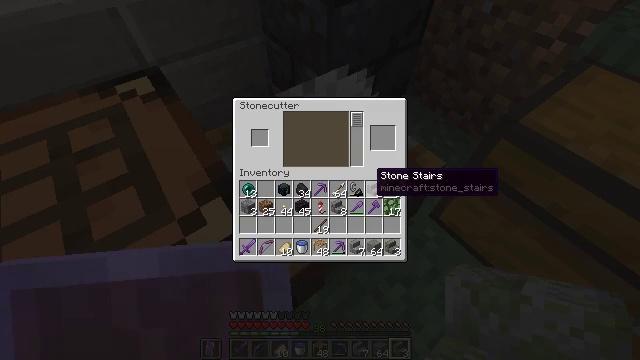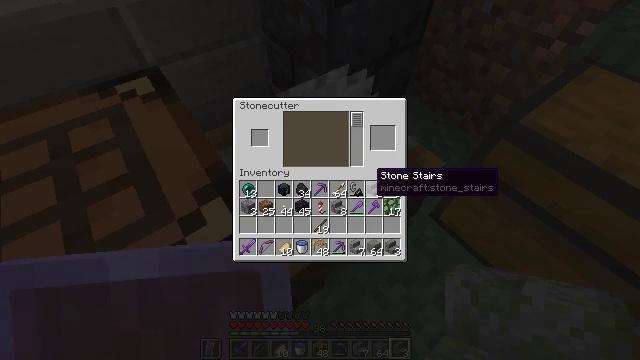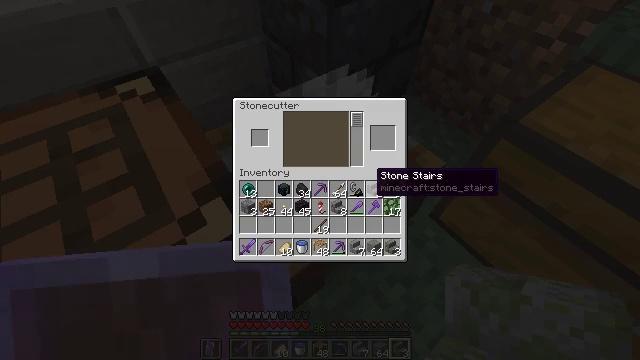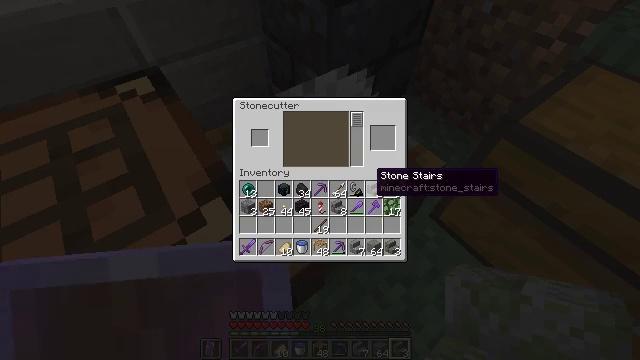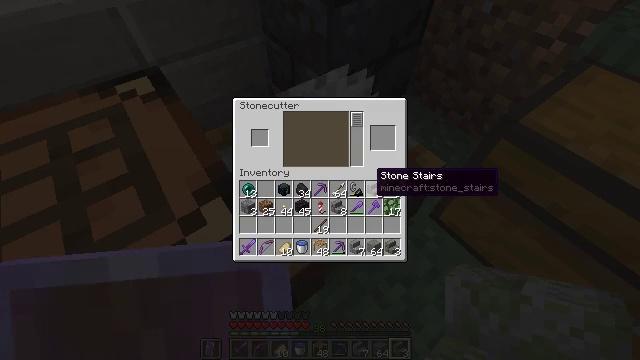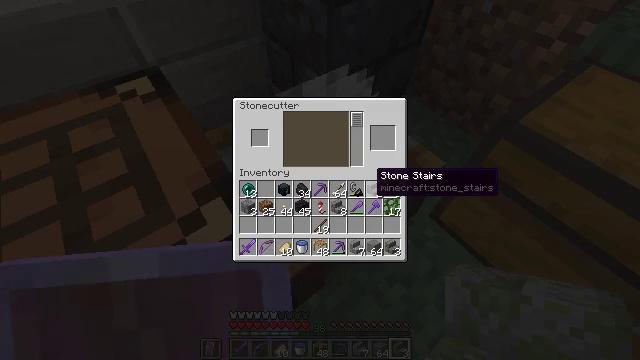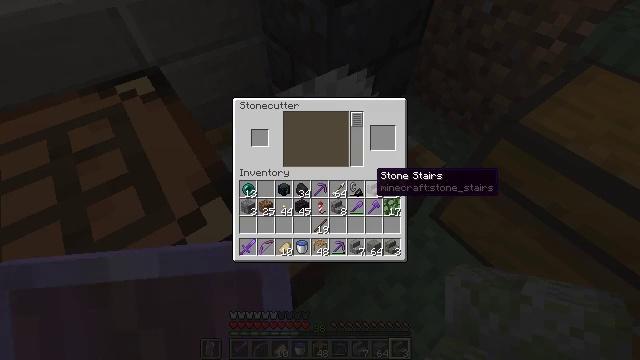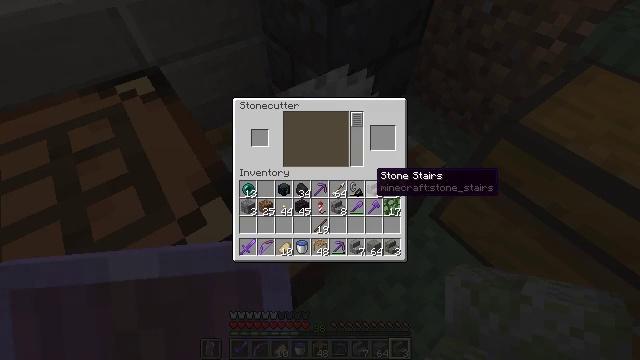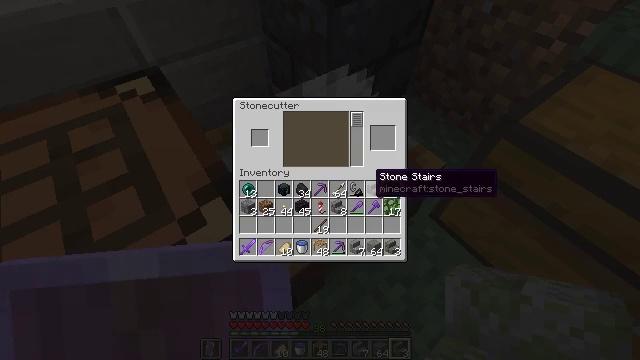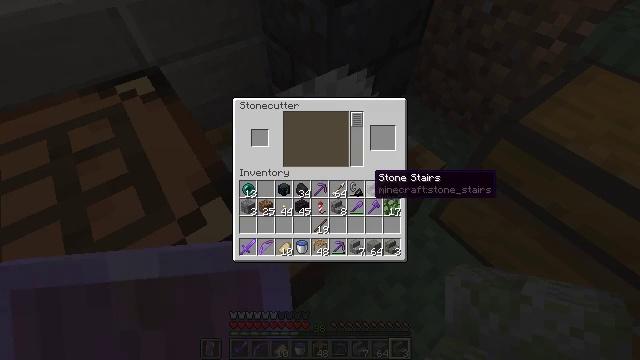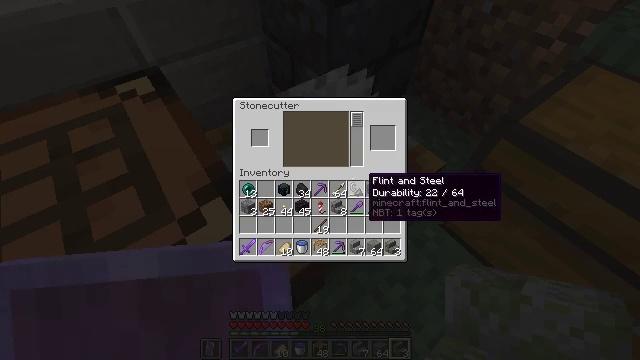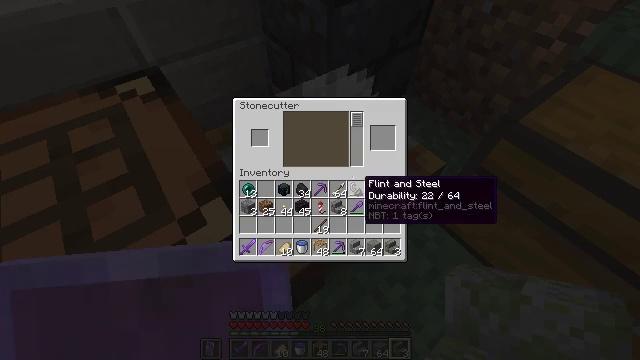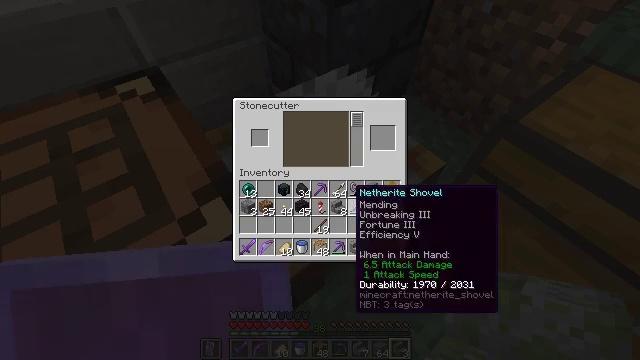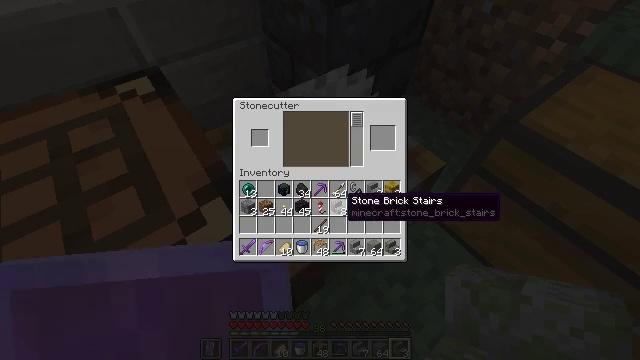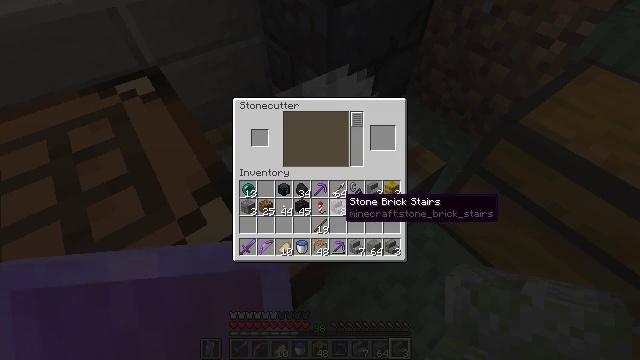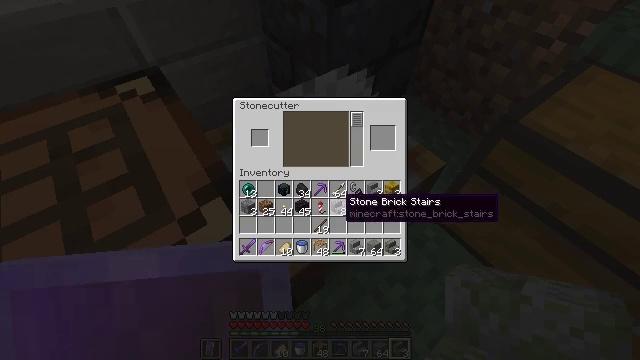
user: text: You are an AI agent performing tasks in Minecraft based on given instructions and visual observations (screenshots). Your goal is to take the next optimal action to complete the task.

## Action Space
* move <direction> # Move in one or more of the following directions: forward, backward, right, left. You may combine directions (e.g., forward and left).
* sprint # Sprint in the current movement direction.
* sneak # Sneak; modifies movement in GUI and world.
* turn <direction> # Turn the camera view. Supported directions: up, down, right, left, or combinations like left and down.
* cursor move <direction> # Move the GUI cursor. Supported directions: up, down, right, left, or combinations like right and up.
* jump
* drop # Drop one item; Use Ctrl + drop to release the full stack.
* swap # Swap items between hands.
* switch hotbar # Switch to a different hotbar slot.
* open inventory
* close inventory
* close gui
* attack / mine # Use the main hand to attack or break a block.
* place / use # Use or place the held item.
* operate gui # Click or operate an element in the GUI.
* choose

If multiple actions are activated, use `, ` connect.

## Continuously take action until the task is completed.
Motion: motion action
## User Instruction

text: Remove the andesite wall from a structure.
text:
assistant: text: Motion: no_op
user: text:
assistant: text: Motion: no_op
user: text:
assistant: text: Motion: no_op
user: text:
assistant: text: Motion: no_op
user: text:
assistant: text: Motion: no_op
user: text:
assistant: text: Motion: no_op
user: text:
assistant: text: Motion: no_op
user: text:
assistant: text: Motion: no_op
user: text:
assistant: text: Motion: no_op
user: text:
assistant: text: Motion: no_op
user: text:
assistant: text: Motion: no_op
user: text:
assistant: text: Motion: turn left and down
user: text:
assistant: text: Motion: turn left and down
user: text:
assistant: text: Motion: no_op
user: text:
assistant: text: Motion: no_op
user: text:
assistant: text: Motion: no_op
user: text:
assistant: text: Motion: attack / mine
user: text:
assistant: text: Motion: attack / mine
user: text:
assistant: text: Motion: attack / mine
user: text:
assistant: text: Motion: turn right and down
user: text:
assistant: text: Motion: turn right and down
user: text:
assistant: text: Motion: no_op
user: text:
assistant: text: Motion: no_op
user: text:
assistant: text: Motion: no_op
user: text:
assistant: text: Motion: no_op
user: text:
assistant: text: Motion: no_op
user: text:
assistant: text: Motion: no_op
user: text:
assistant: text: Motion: no_op
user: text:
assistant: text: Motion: no_op
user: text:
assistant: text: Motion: no_op